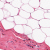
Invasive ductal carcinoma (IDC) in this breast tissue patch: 0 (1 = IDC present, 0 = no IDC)